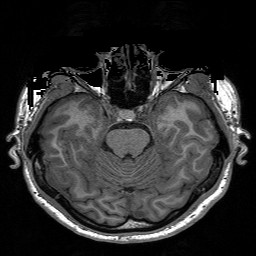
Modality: T1w
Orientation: coronal
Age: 21
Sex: male
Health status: healthy
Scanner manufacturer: siemens
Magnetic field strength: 3 T
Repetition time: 3.2 s